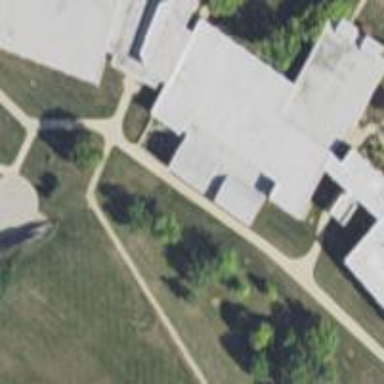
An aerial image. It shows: College building.